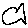
Label: fish